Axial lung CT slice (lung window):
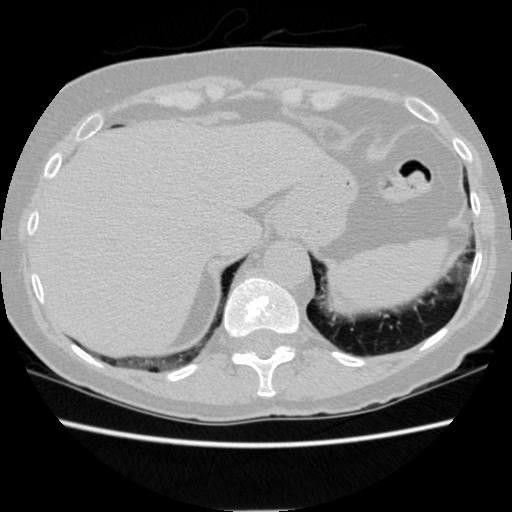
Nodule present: no